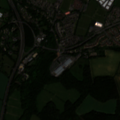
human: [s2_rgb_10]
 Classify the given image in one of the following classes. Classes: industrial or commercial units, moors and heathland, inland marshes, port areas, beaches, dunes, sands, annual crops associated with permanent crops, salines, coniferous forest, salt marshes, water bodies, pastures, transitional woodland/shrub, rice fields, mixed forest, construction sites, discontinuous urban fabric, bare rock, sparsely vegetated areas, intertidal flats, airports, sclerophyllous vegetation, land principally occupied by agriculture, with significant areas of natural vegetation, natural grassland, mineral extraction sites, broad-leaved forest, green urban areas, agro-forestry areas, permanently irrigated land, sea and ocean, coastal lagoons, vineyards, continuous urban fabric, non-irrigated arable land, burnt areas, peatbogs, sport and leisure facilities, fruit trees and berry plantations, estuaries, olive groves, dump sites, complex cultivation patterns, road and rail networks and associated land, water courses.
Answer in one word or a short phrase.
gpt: discontinuous urban fabric, industrial or commercial units, road and rail networks and associated land, non-irrigated arable land, pastures, land principally occupied by agriculture, with significant areas of natural vegetation, broad-leaved forest, coniferous forest, moors and heathland